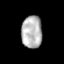
Tissue: prostate
Cell type: T cells
Senescence score: 0.336
Nuclear area (px): 653
Mean DAPI intensity: 181.881